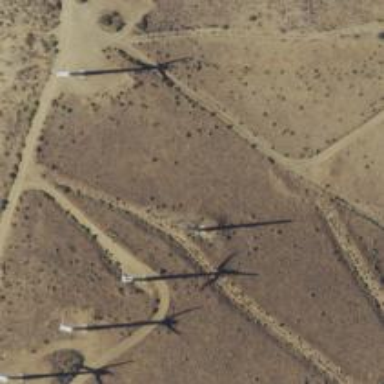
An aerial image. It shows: Wind generator powered by horizontal axis wind turbine.